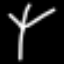
Label: fork